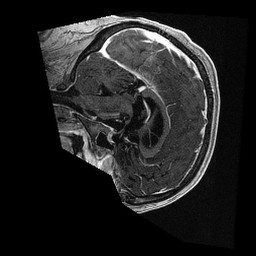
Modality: T1w
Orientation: sagittal
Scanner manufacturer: ge
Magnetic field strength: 1.5 T
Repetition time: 0.008352 s
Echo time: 0.003192 s